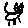
Label: cat